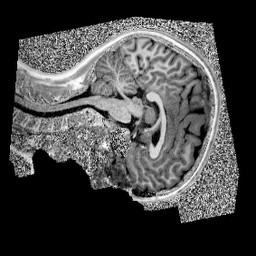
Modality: UNIT1
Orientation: sagittal
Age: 13
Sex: female
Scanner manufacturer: siemens
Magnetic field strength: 3 T
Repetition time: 4 s
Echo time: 0.00299 s